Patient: sex M, age 68
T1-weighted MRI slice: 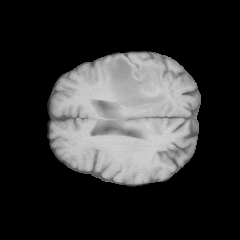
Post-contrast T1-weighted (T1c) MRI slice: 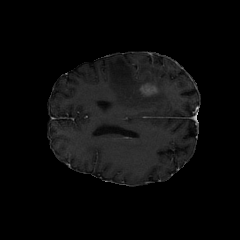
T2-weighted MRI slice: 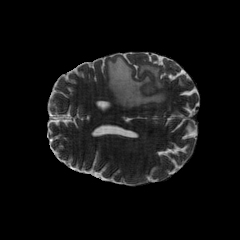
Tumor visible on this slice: yes
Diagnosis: Glioblastoma, IDH-wildtype
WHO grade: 4